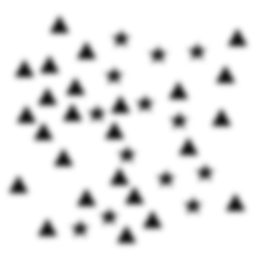
Squares: 0
Triangles: 25
Stars: 13
Total shapes: 38